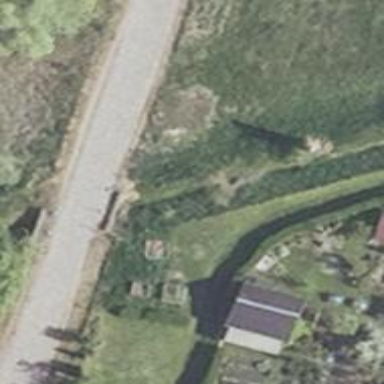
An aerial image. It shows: Culvert tunnel.